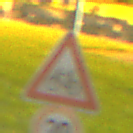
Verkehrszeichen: RadverkehrRechts
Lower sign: Geschwindigkeit20
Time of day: Night
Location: Outdoor (Urban)
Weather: PartlyCloudy
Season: NotSpecified
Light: Artificial